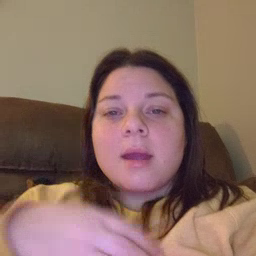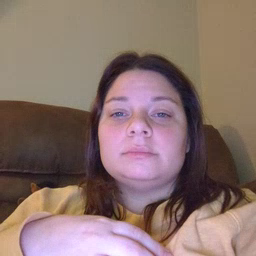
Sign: mad